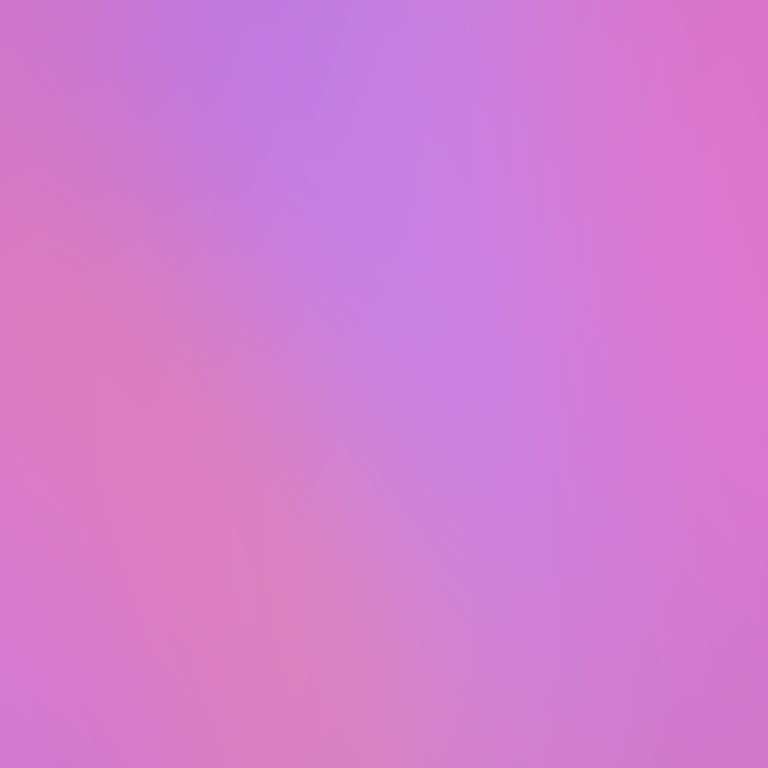
Abstract light effect, smooth gradient from soft lavender to gentle pink, serene atmosphere, diffuse glow, no room, no furniture, no objects.